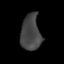
Tissue: lung
Cell type: T cells
Senescence score: 0.111
Nuclear area (px): 695
Mean DAPI intensity: 68.672